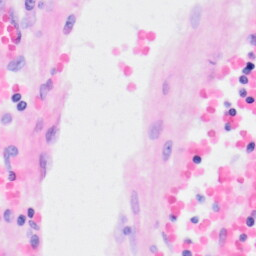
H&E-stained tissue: Kidney